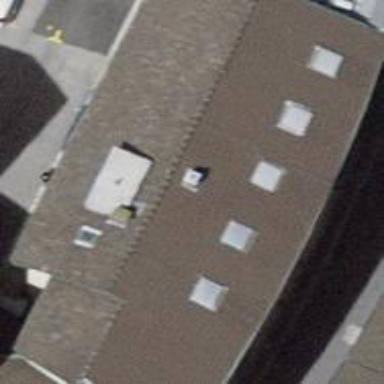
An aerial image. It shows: Commercial building.